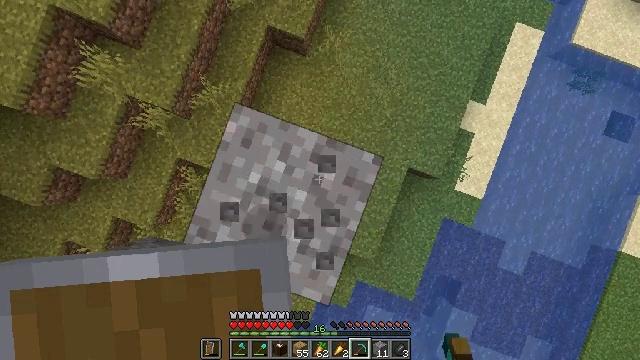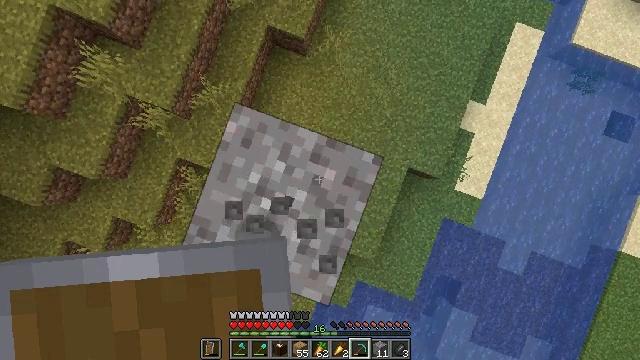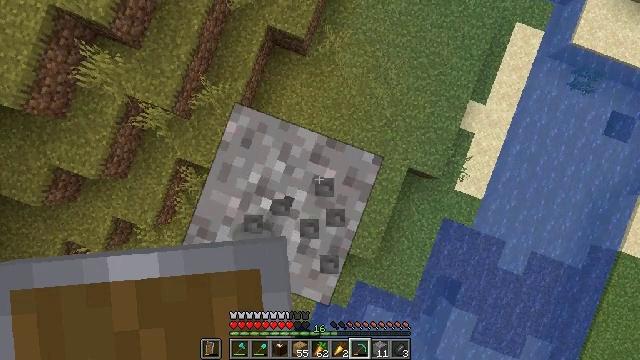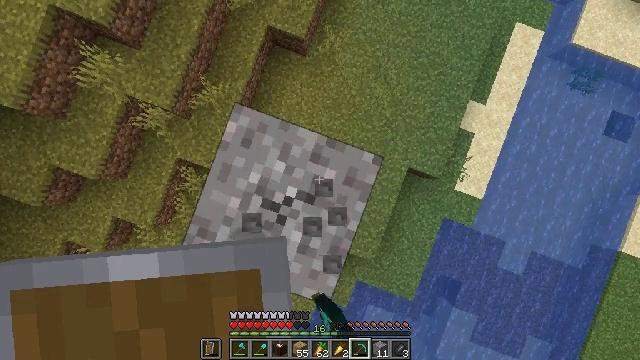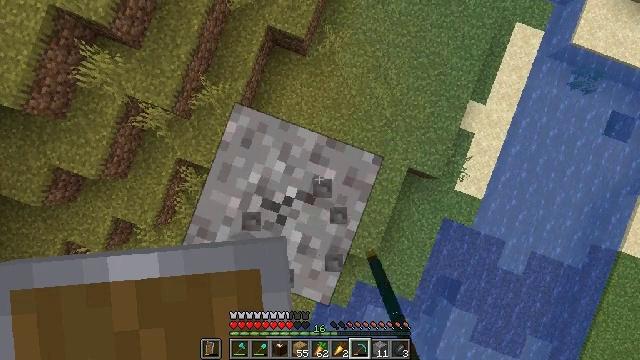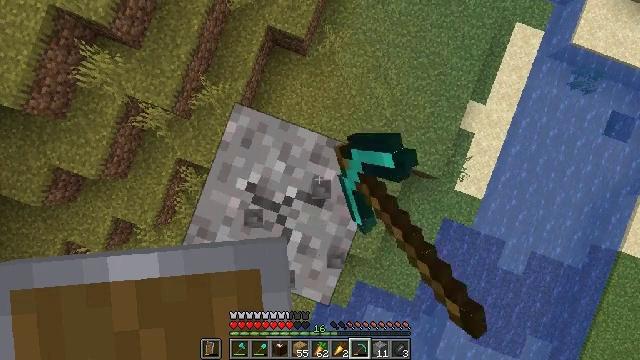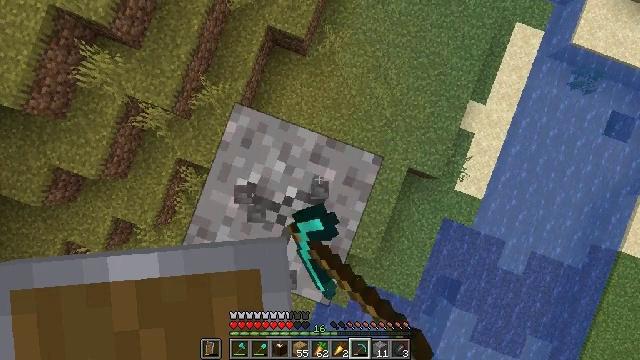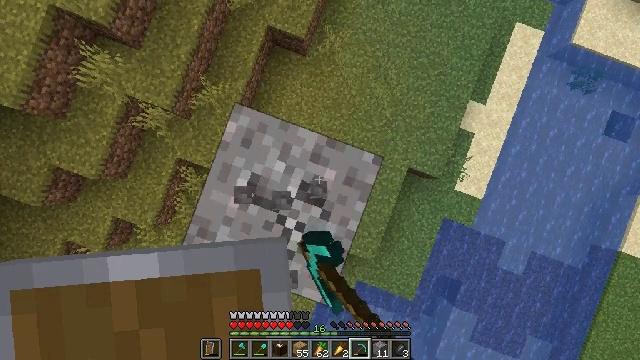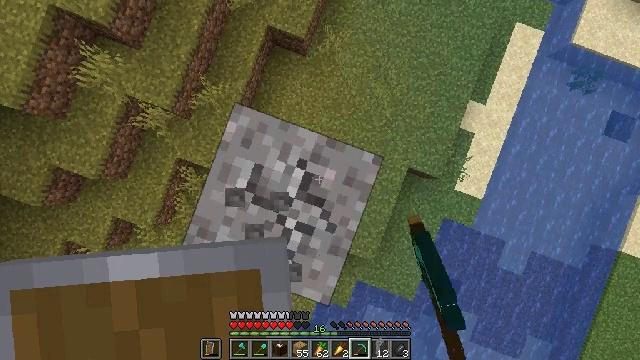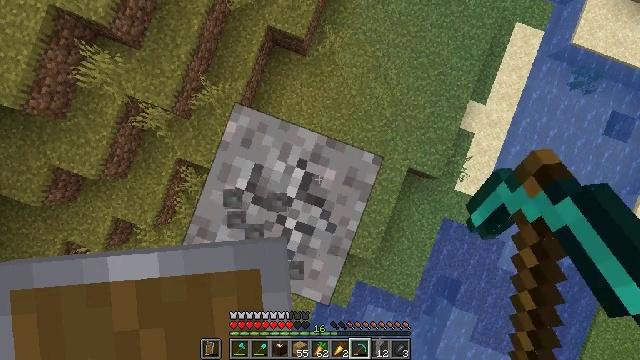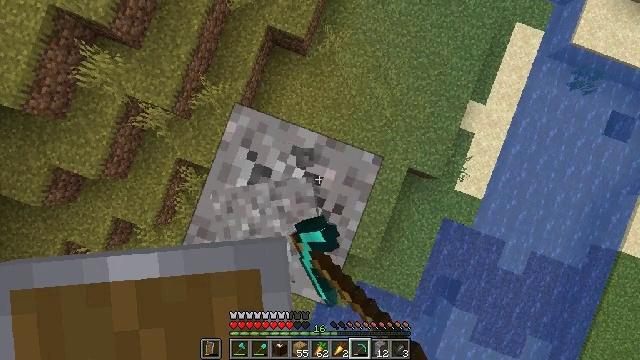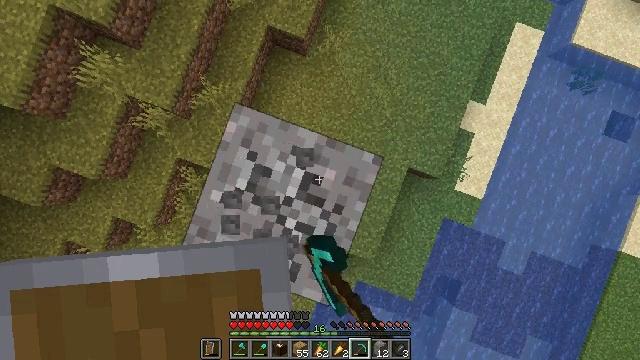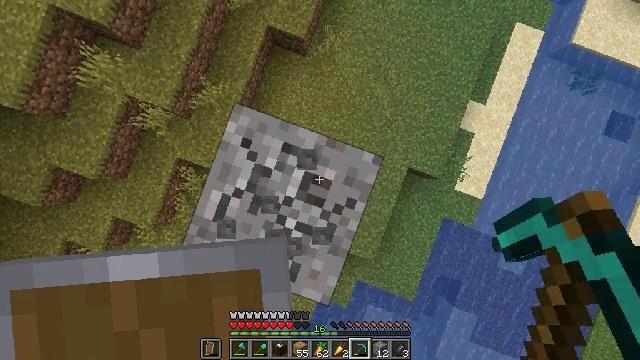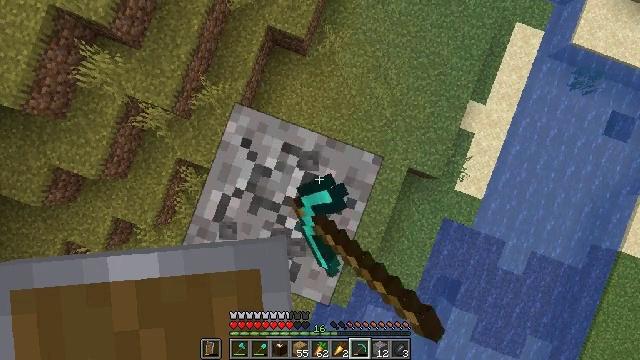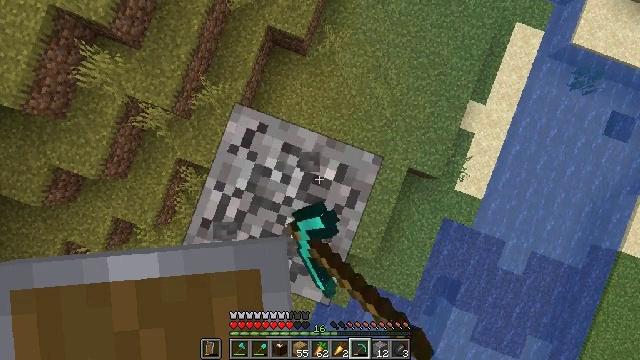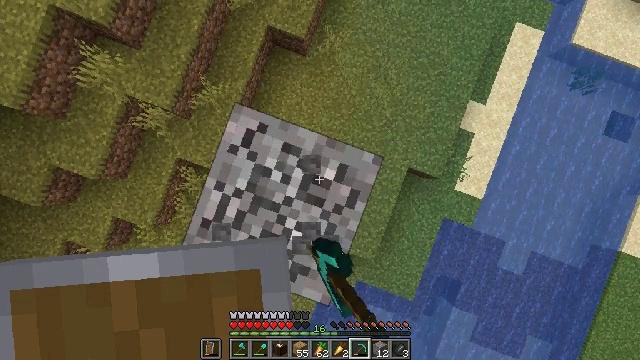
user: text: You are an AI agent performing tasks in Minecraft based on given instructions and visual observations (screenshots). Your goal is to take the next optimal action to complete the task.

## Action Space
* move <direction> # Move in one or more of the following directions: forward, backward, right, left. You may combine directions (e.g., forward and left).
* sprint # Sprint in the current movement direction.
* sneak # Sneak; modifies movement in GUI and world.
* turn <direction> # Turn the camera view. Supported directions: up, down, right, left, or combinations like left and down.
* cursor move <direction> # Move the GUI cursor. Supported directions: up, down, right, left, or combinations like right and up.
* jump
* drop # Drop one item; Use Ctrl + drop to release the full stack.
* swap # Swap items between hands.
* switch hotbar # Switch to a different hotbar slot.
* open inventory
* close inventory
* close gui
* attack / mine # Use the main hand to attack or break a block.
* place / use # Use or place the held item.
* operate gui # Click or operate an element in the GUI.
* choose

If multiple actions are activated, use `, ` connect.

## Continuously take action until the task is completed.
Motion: motion action
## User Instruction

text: Collect gravel for your inventory.
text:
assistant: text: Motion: attack / mine
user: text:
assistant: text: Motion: attack / mine
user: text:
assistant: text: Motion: attack / mine
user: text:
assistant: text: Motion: attack / mine
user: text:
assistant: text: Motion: attack / mine
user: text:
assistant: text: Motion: attack / mine
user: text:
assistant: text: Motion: attack / mine
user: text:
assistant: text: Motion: attack / mine
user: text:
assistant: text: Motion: attack / mine
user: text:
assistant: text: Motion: attack / mine
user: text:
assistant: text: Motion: attack / mine
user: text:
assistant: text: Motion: attack / mine
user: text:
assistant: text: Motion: attack / mine
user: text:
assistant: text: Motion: attack / mine
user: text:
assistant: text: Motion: attack / mine
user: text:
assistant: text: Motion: attack / mine
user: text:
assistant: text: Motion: attack / mine
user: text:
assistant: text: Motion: attack / mine
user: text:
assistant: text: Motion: attack / mine
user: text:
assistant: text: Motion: attack / mine
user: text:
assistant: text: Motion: attack / mine
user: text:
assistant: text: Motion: attack / mine
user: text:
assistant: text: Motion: attack / mine
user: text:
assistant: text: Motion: attack / mine
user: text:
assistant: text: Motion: attack / mine
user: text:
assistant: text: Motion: attack / mine
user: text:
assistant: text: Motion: attack / mine
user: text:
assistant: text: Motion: attack / mine
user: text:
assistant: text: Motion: attack / mine
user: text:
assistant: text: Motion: attack / mine